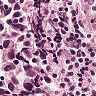
Metastatic tissue present: yes